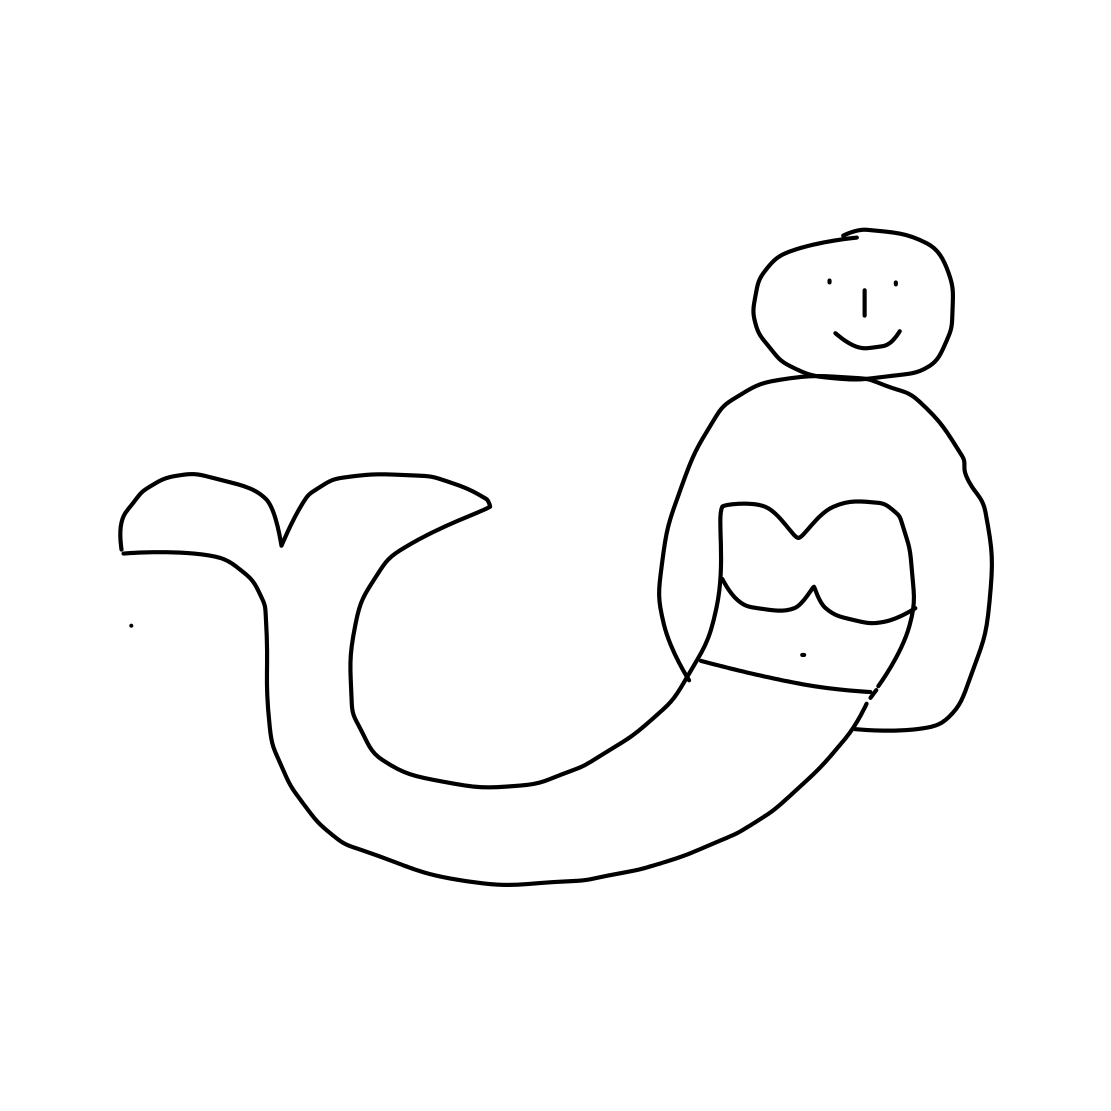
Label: mermaid